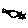
Label: moon